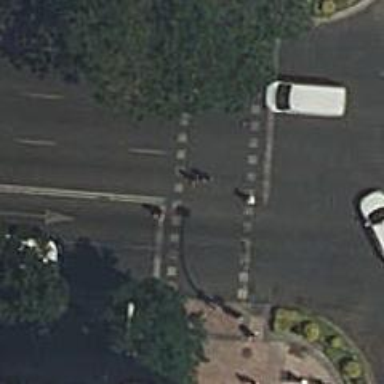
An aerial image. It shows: Traffic signals at road crossing.